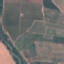
Land use / land cover: PermanentCrop